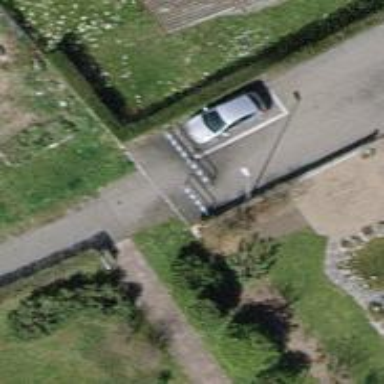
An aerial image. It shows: Cycle barrier.